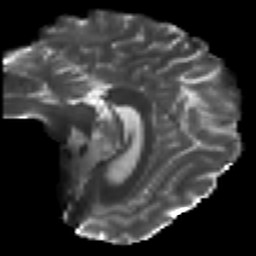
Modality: T2w
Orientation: sagittal
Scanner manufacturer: ge
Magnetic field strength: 3 T
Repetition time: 7.98 s
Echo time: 0.0701 s